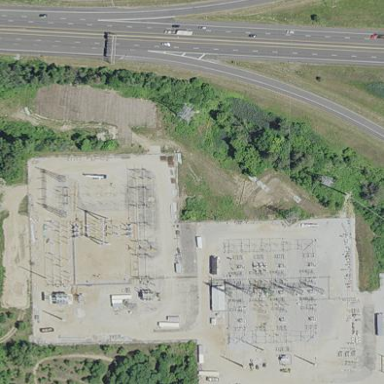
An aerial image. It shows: Outdoor power substation surrounded by fence. This substation operates at the transmission level.